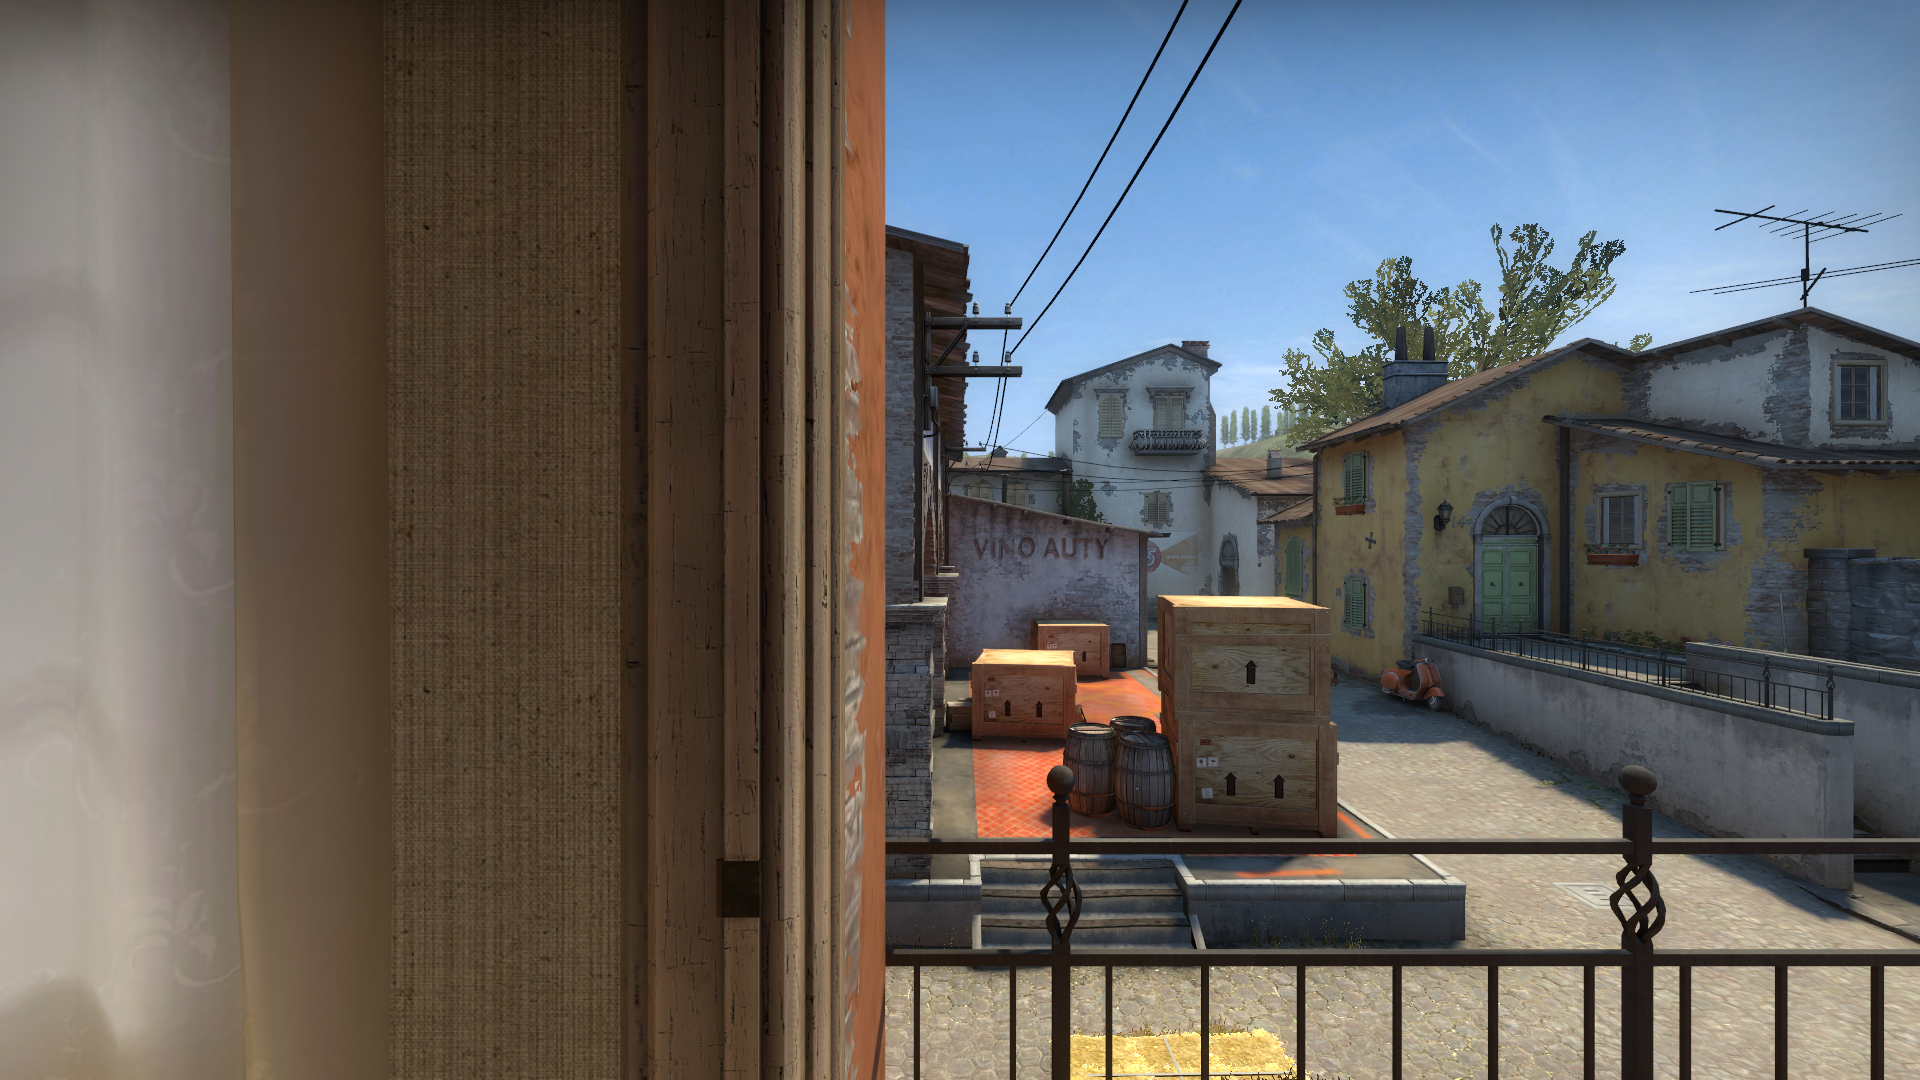
Map: de_inferno